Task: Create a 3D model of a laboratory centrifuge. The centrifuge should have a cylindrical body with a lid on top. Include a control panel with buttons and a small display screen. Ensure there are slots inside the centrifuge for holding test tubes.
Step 107:
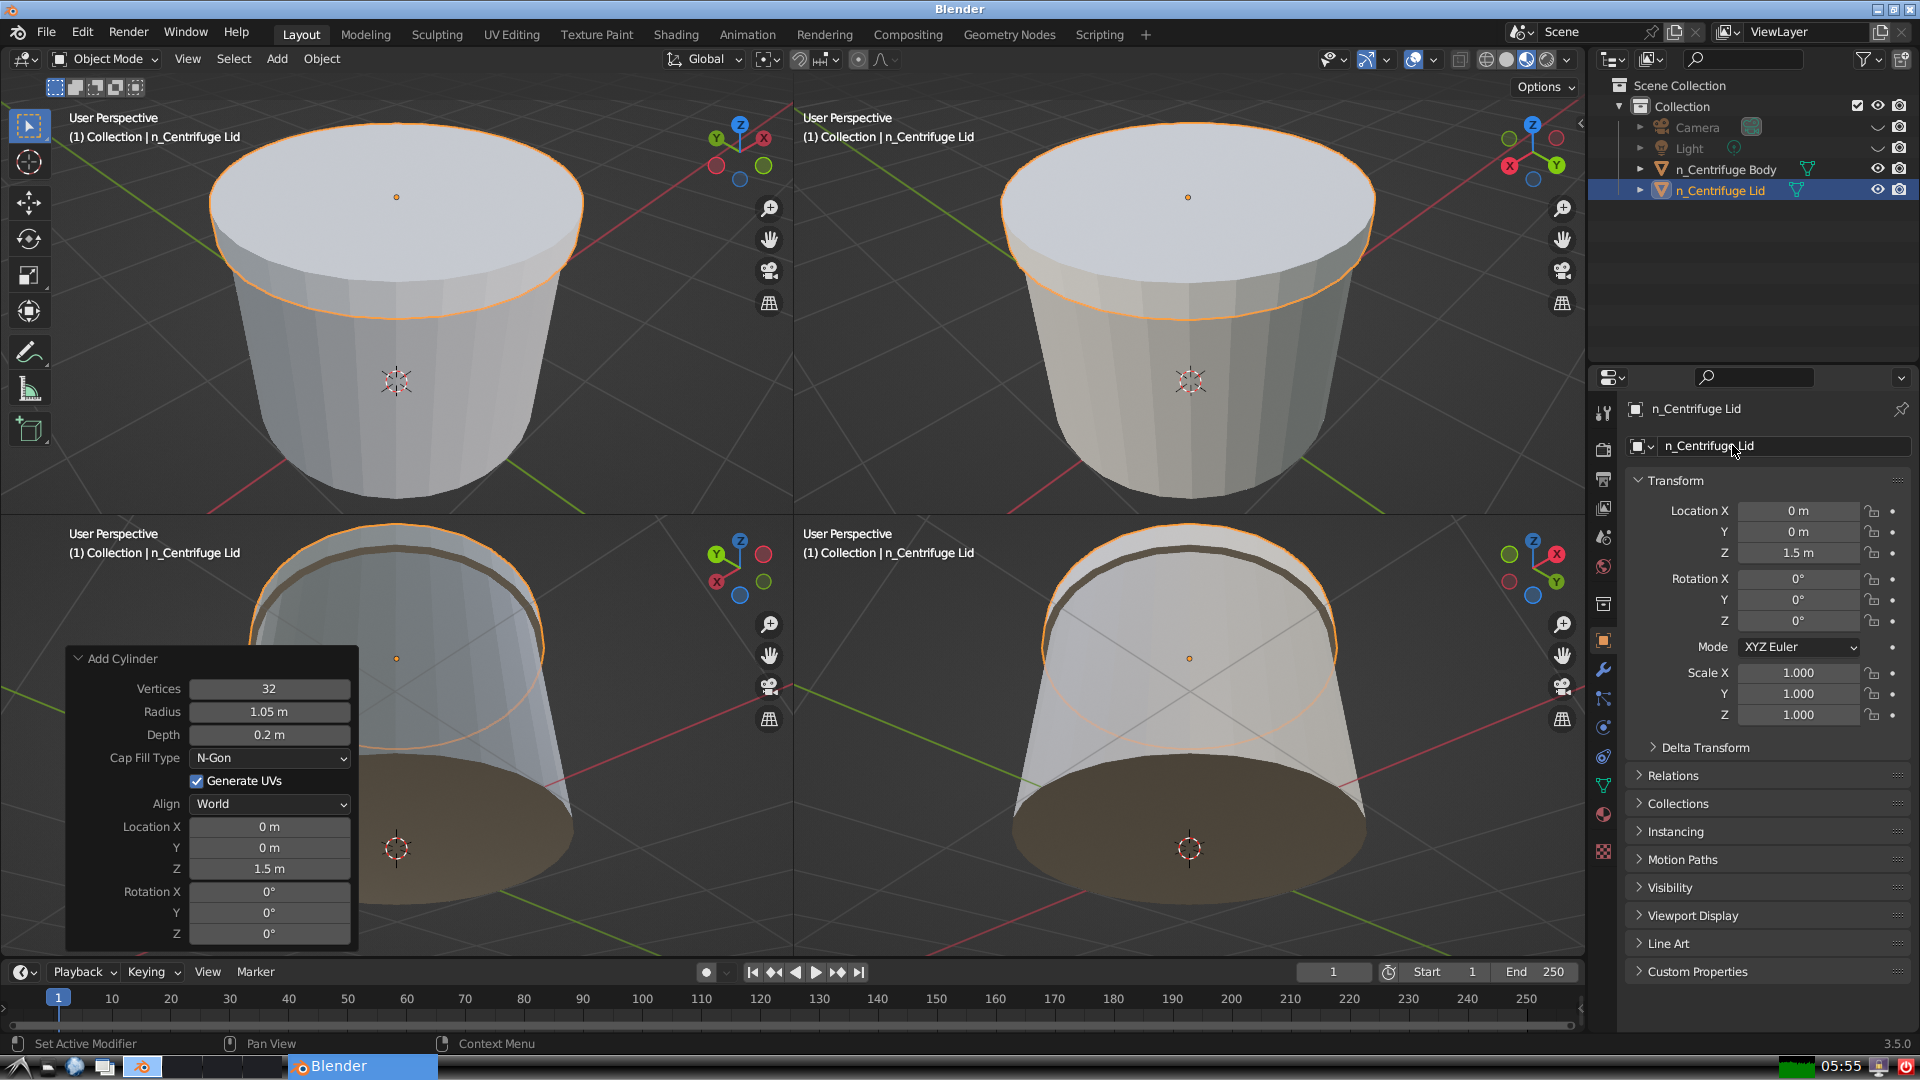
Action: {"mouse_move": [1608, 805]}